Question: I am doing some basic styling of a table in bootstrap and turn the cell borders dark blue. Nothing fancy and a completely standard table but I cant for the life of me work out how to style the border between the table head and table body. I have tried everything to get this line to look the same as everything else.

Can anyone tell me how to create a bootstrap table with borders on the cells that are not gray. My table is also responsive but that seems to make little difference
'''
.table td, .table th {
border: 1px solid #2980B9;
}
.table{
border: 1px solid #2980B9;
}
<div class="table-responsive">
<table class="table">
<thead>
<tr>
<th>1</th>
<th>Table cell</th>
<th>Table cell</th>
<th>Table cell</th>
<th>Table cell</th>
<th>Table cell</th>
<th>Table cell</th>
</tr>
</thead>
<tbody>
<tr>
<td>1</td>
<td>Table cell</td>
<td>Table cell</td>
<td>Table cell</td>
<td>Table cell</td>
<td>Table cell</td>
<td>Table cell</td>
</tr>
<tr>
<td>2</td>
<td>Table cell</td>
<td>Table cell</td>
<td>Table cell</td>
<td>Table cell</td>
<td>Table cell</td>
<td>Table cell</td>
</tr>
<tr>
<td>3</td>
<td>Table cell</td>
<td>Table cell</td>
<td>Table cell</td>
<td>Table cell</td>
<td>Table cell</td>
<td>Table cell</td>
</tr>
</tbody>
</table>
</div>
'''
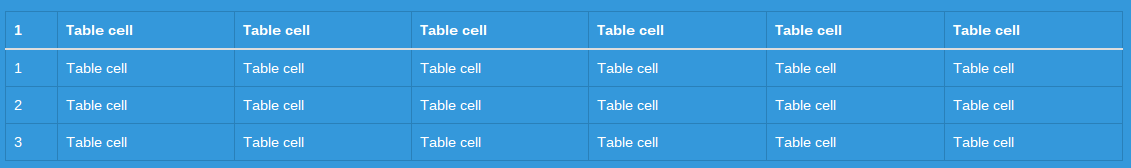
Answer: You should use the selectors that bootstrap uses like so: <URL>
Your css could look something like this:
'''
.table { border: 1px solid #2980B9; }
.table thead > tr > th { border-bottom: none; }
.table thead > tr > th, .table tbody > tr > th, .table tfoot > tr > th, .table thead > tr > td, .table tbody > tr > td, .table tfoot > tr > td { border: 1px solid #2980B9; }
'''